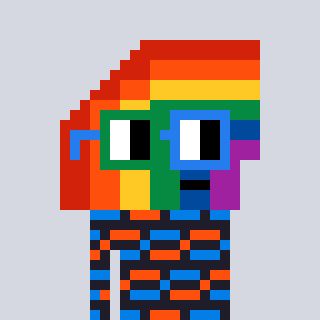
a pixel art character with square green and blue glasses, a rainbow-shaped head and a grayscale-colored body on a cool background